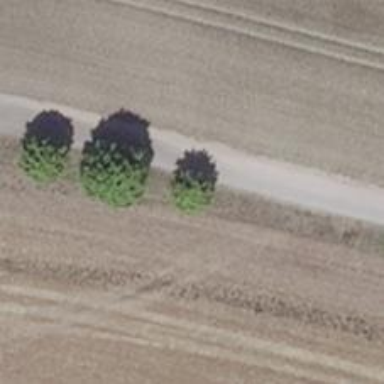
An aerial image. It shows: Row of deciduous broadleaved trees.